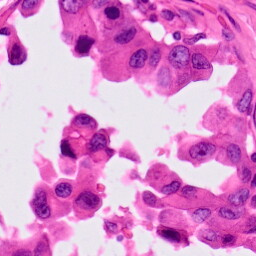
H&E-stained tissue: Lung